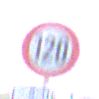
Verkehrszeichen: Geschwindigkeit120
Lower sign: ZeitangabenOhneBeschraenkungAufWochentage2
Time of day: SunriseSunset
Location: Outdoor (Nature)
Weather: PartlyCloudy
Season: NotSpecified
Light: Natural